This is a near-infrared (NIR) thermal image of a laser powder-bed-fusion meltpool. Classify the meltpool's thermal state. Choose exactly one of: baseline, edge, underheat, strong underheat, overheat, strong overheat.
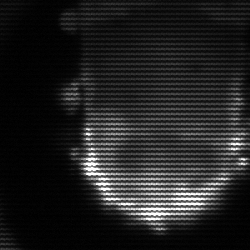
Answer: baseline